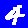
Digit: 4